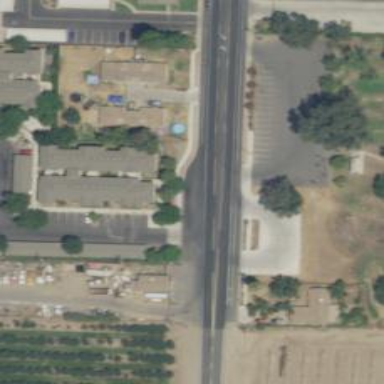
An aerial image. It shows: Secondary road with asphalt surface.